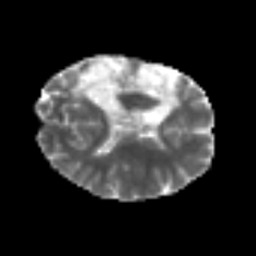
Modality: MD
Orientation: axial
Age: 39
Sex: female
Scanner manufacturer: siemens
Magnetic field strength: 3 T
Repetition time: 6.1 s
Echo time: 0.101 s